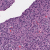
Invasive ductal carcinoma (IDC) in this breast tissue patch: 1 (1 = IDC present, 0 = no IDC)